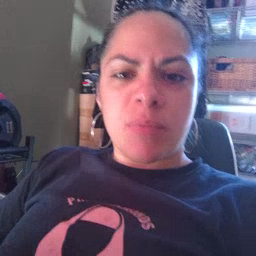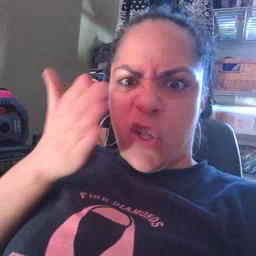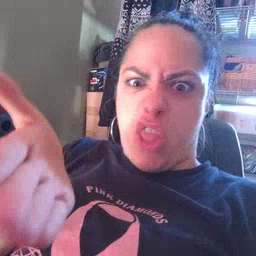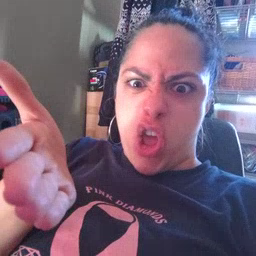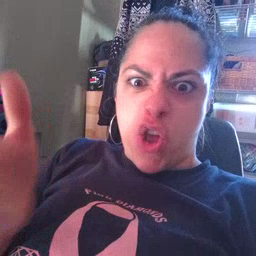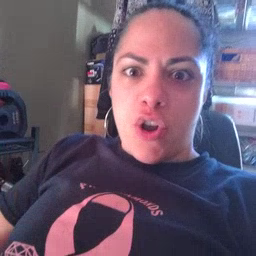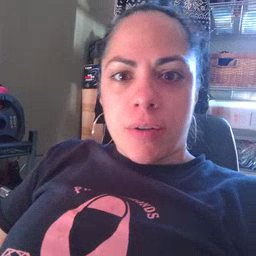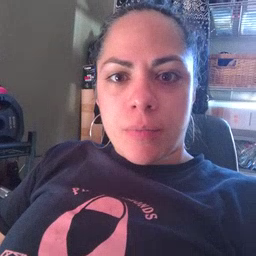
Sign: there